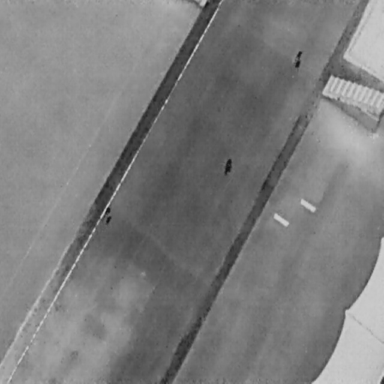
There are three People in the infrared image.